Question: I have two columns titled "Company" and "Department", example below. The third column is what I would like to create, but I am unsure how. I want the third column to show the number of departments for a given company, and only show that number in the first reference to the company.

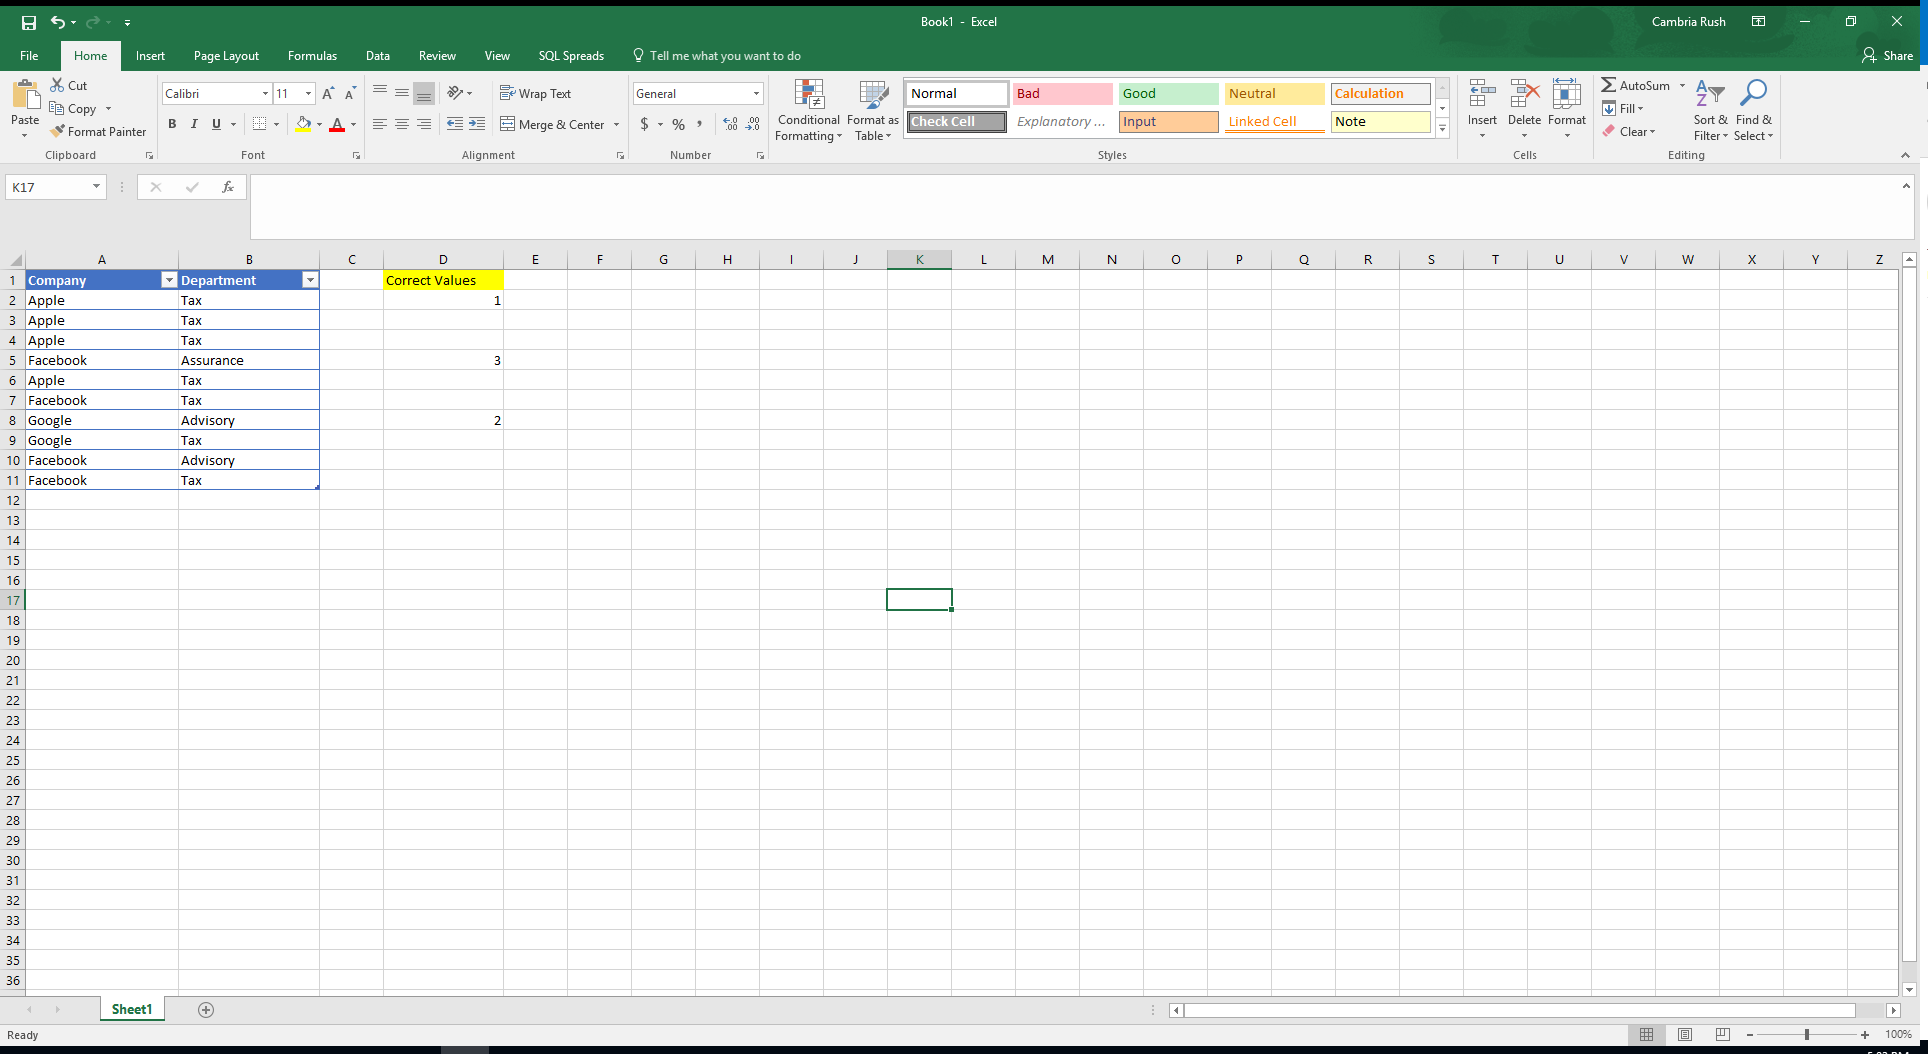
Answer: Try this in D2 and fill down.
'''
=IF(COUNTIF(A$2:A2, A2)=1, SUMPRODUCT((A$2:A$999=A2)/(COUNTIFS(B$2:B$999, B$2:B$999&"", A$2:A$999, A2)+(A$2:A$999<>A2))), "")
'''
<URL>